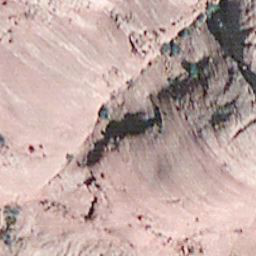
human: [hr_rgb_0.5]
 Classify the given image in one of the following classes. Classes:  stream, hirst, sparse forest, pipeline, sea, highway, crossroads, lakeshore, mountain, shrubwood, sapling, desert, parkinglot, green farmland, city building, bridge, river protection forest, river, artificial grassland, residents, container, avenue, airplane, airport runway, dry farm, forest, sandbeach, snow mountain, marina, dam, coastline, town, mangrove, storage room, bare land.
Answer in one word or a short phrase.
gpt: bare land